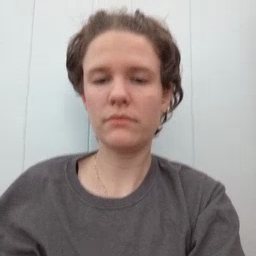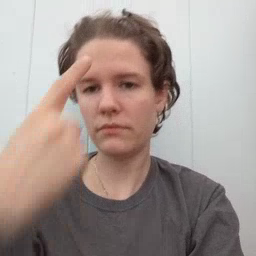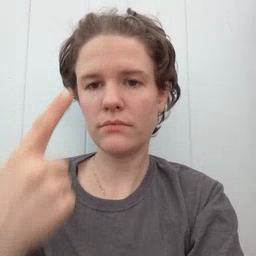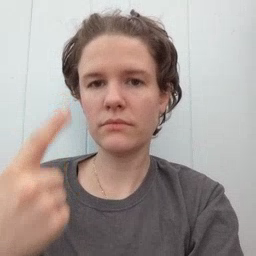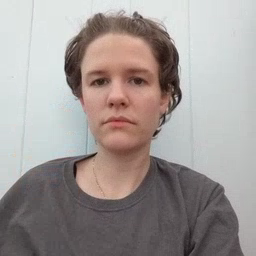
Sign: penny